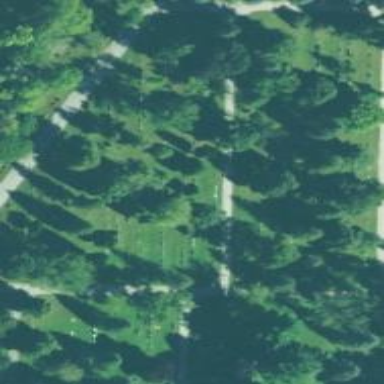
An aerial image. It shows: Park.